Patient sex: M
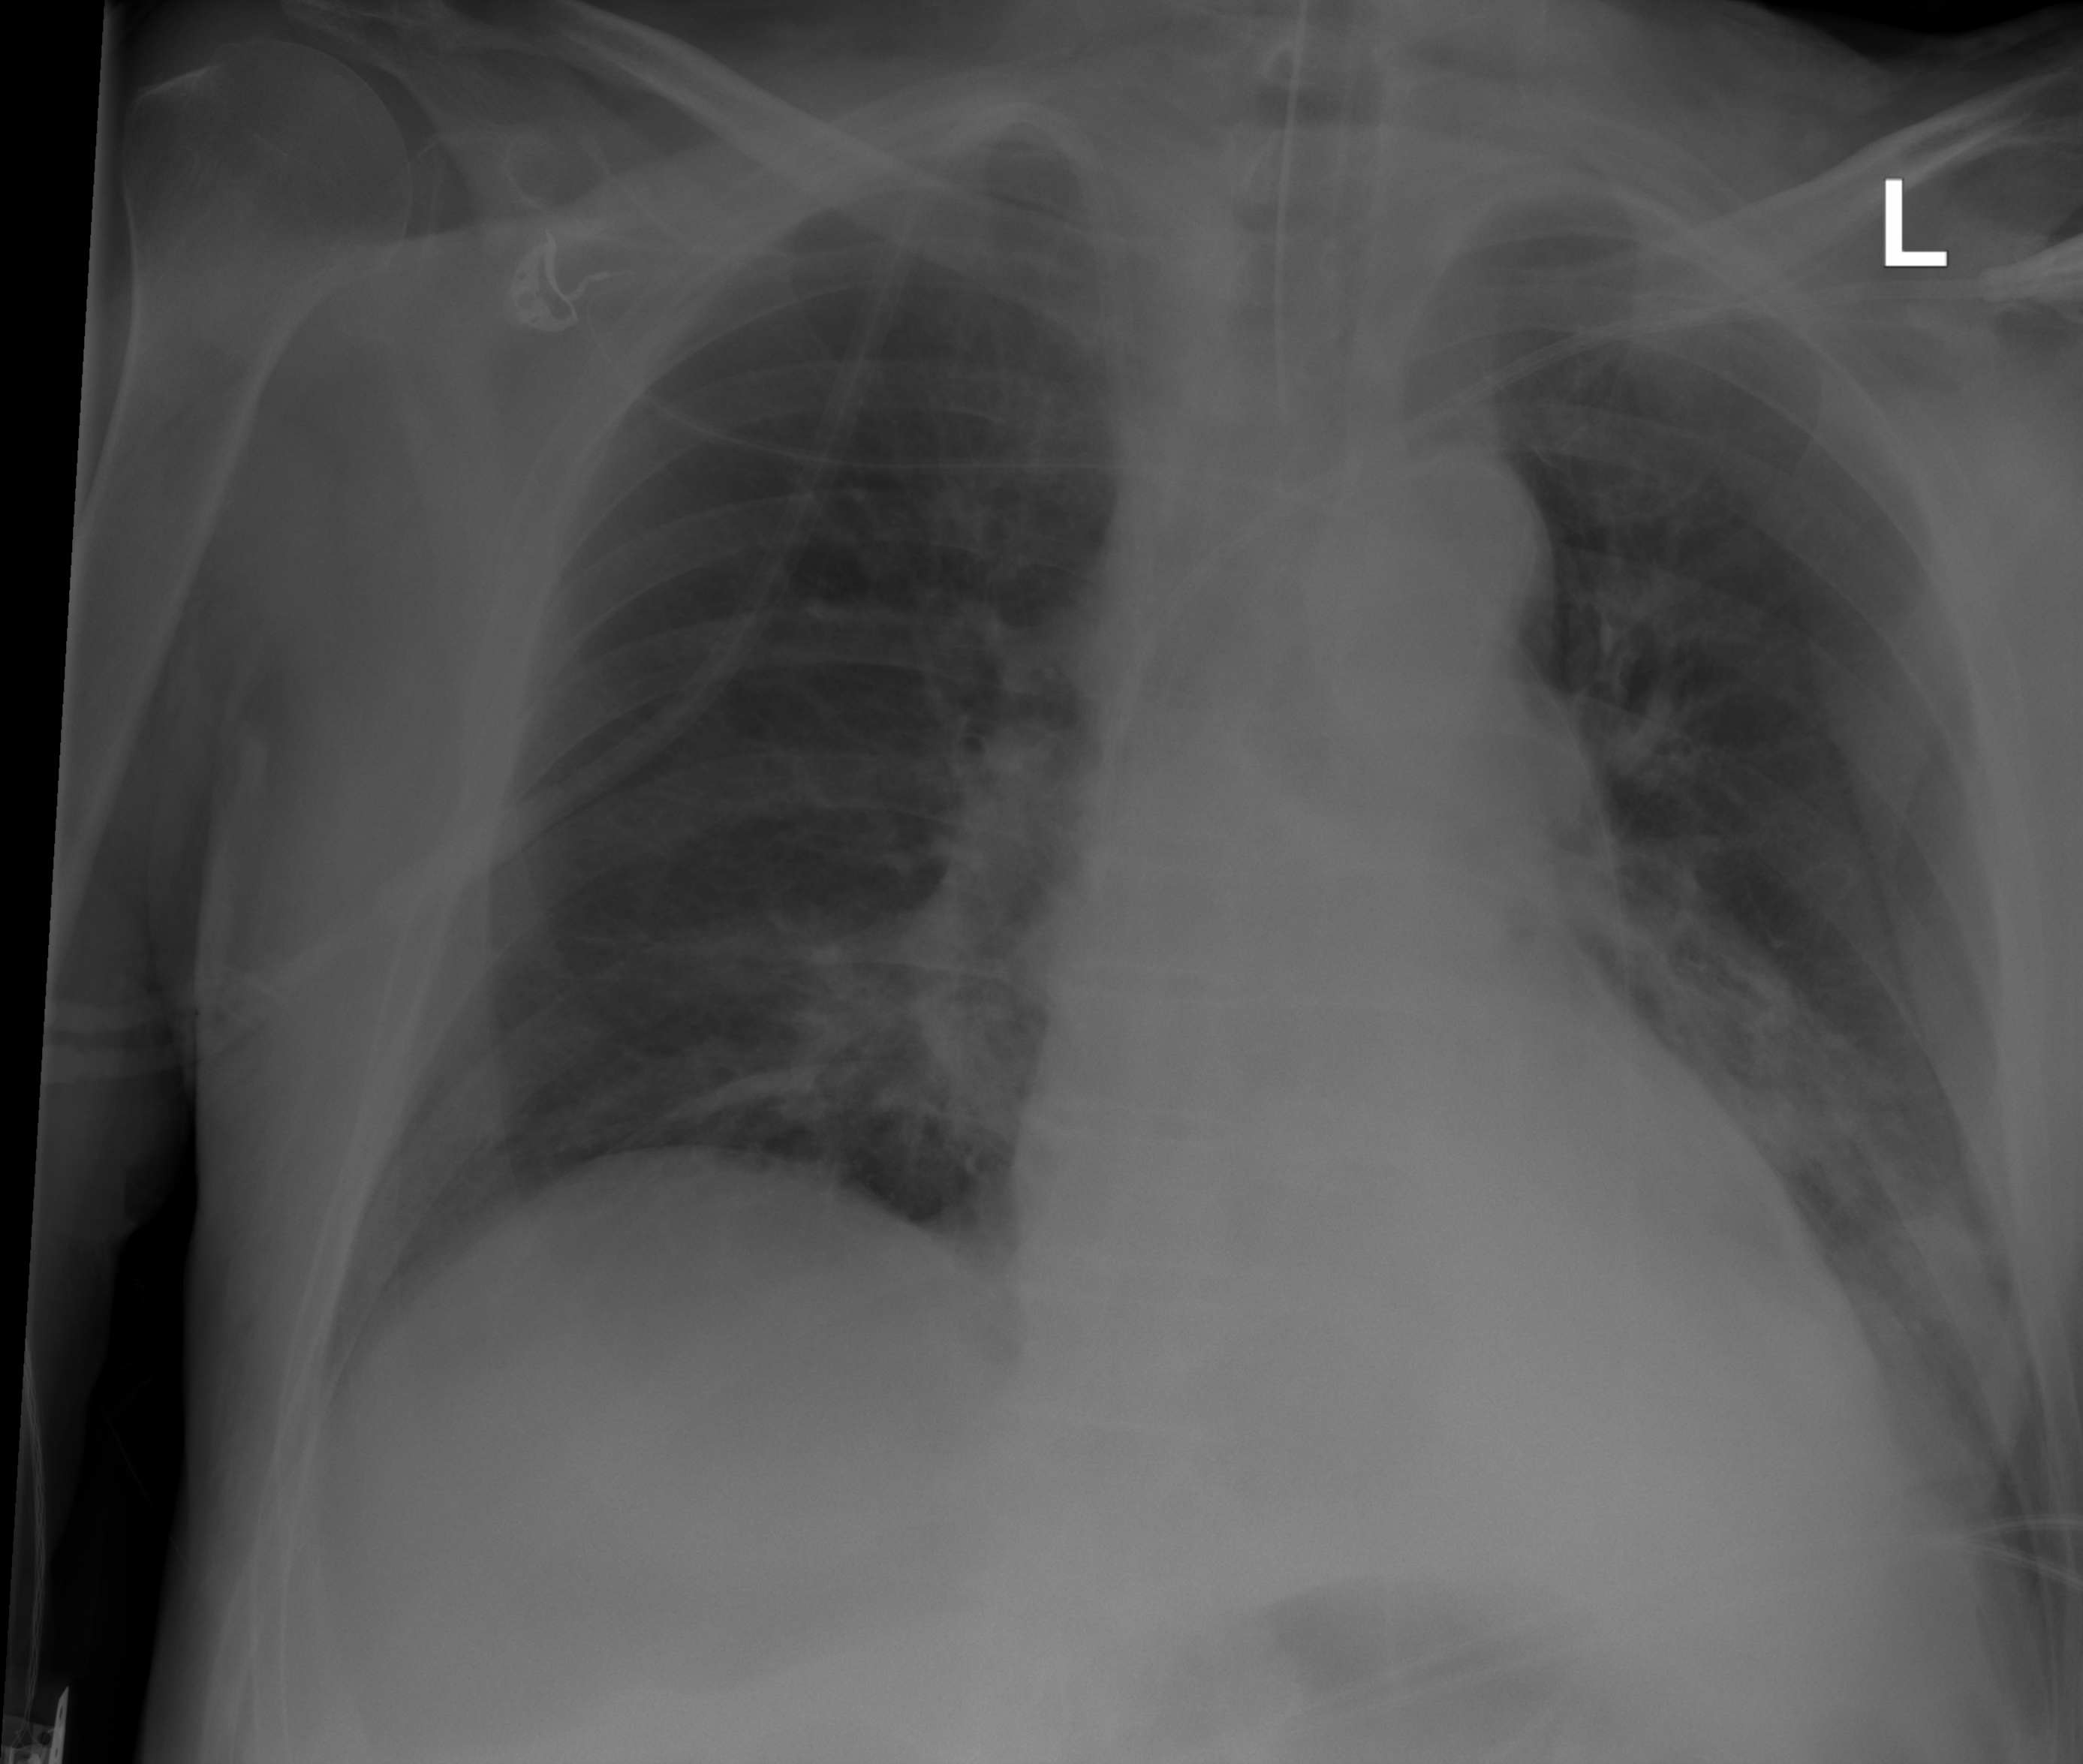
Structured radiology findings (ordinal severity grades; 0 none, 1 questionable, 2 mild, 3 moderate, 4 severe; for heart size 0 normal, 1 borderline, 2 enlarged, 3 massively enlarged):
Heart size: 0
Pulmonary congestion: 0
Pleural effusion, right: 0
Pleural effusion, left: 2
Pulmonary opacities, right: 0
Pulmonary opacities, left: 0
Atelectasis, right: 0
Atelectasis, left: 2